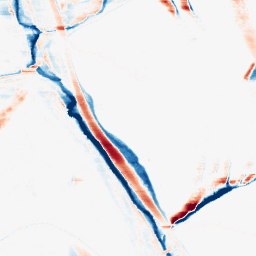
Category: morphological
Decomposition family: morphological_rect
Decomposition parameters: operation: average
width: 20
height: 3
Upsampling method: cubic_catmull_rom
Upsampling parameters: scale: 2
Upsampling scale: 2